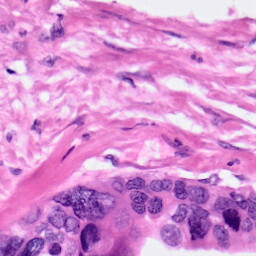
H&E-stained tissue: Pancreatic